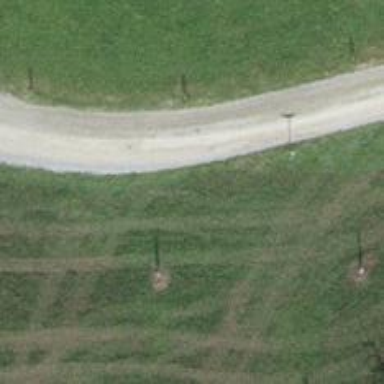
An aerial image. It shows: Gravel track of grade3 type.